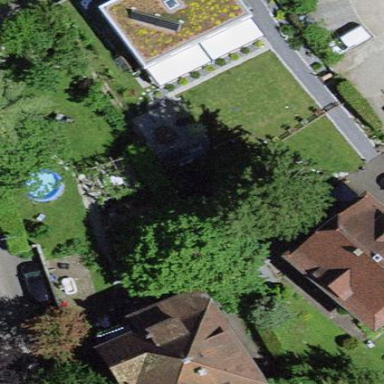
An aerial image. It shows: Garden area designated for leisure land.